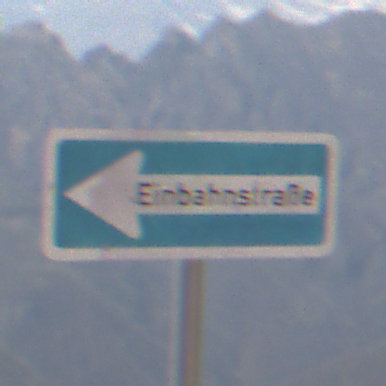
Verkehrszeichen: EinbahnstrasseLinksweisend
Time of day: Midday
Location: Outdoor (Nature)
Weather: Clear
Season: NotSpecified
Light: Natural